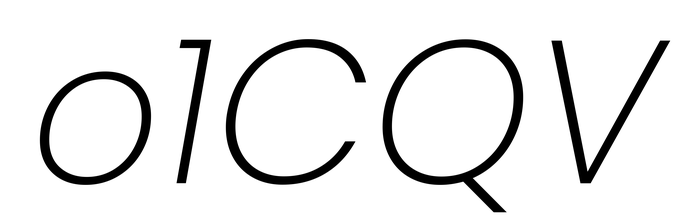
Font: Poppins-ExtraLightItalic